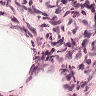
Metastatic tissue present: no